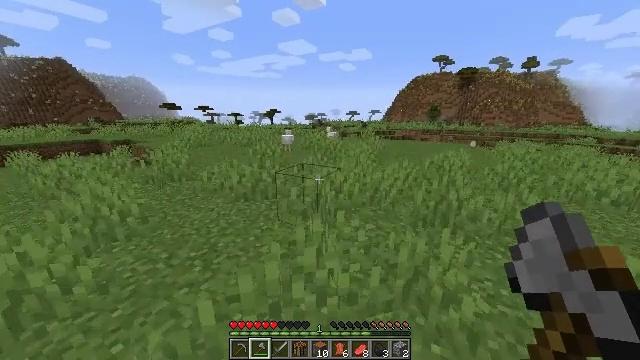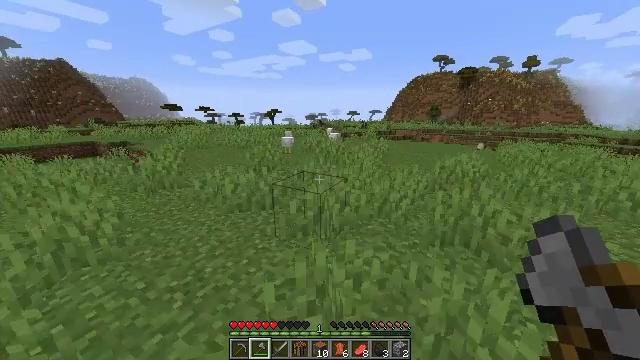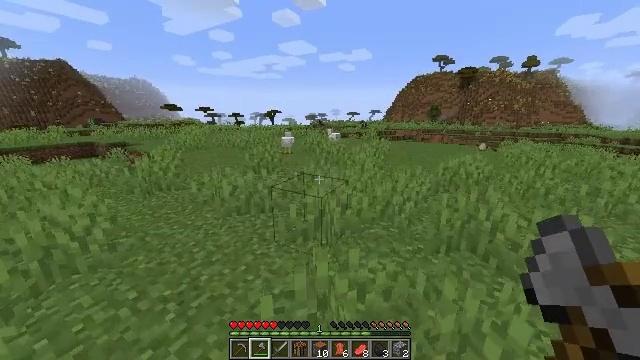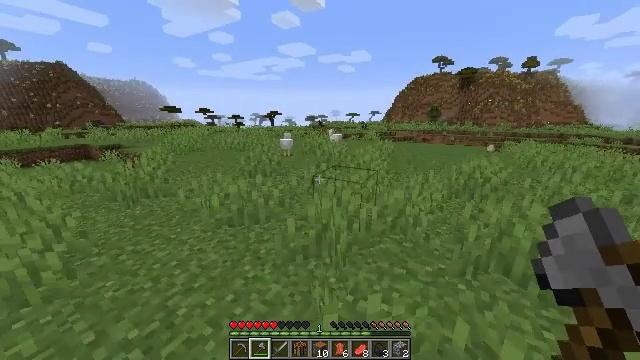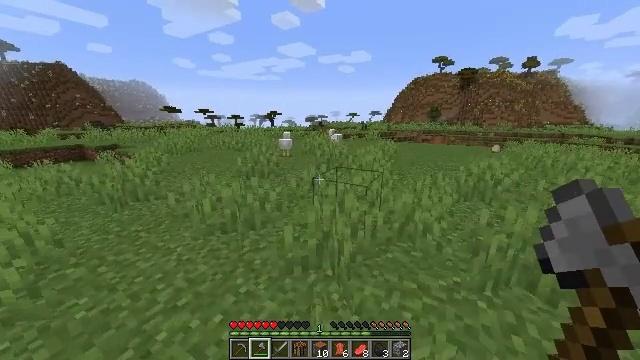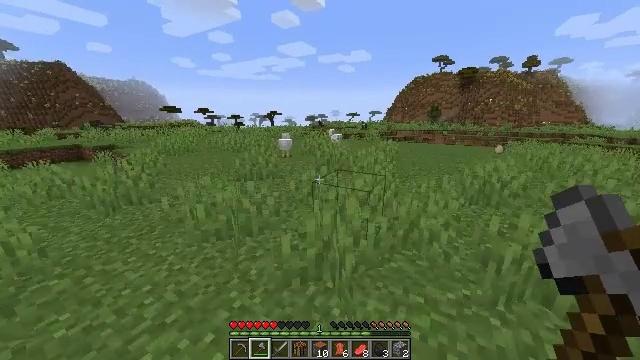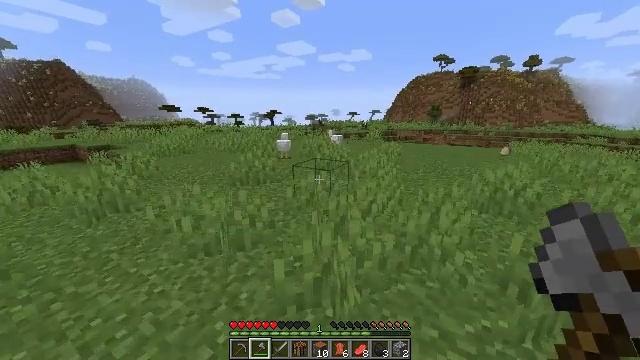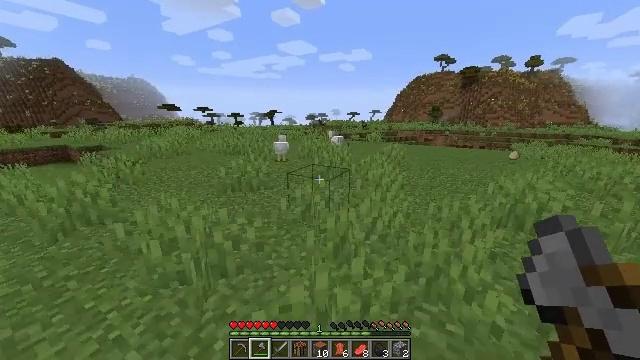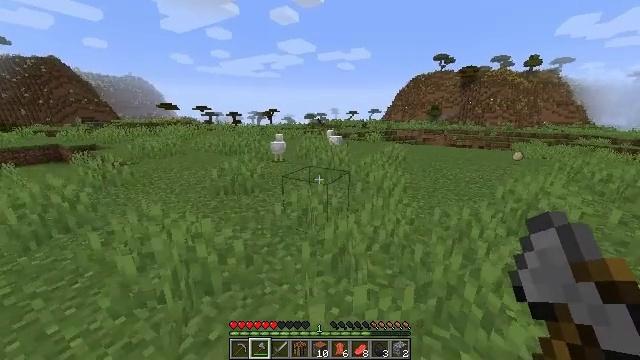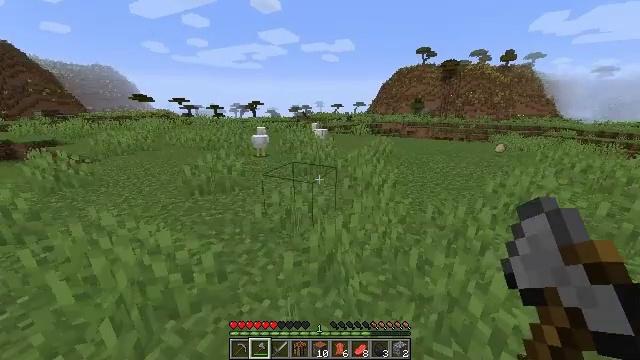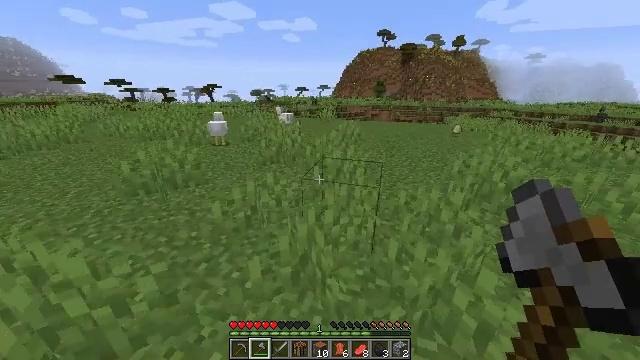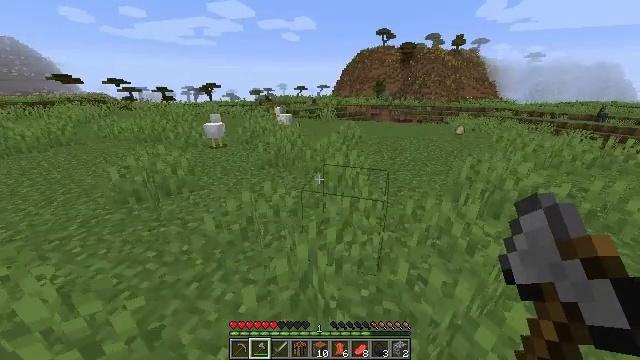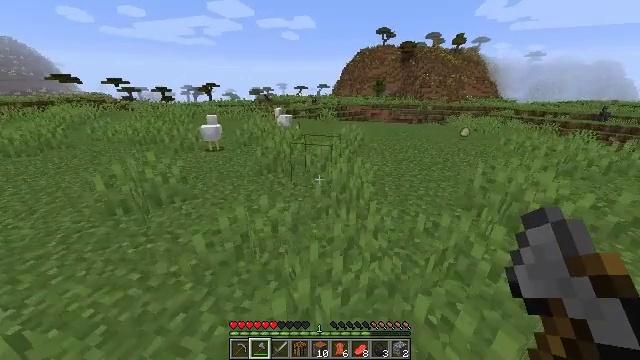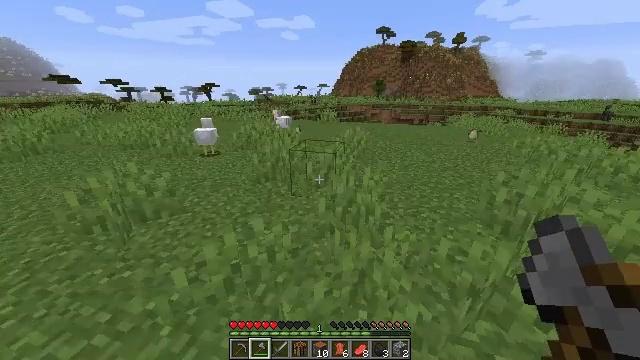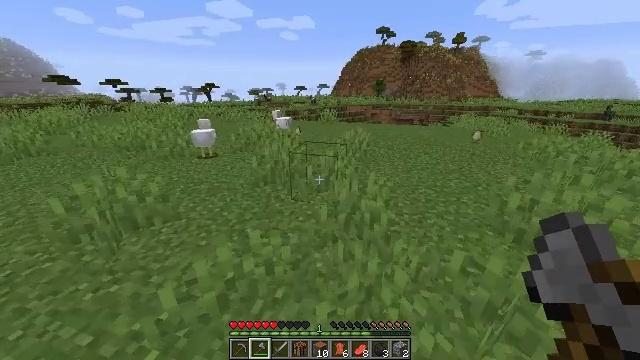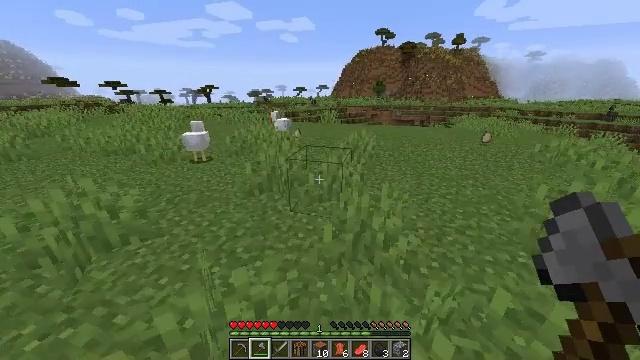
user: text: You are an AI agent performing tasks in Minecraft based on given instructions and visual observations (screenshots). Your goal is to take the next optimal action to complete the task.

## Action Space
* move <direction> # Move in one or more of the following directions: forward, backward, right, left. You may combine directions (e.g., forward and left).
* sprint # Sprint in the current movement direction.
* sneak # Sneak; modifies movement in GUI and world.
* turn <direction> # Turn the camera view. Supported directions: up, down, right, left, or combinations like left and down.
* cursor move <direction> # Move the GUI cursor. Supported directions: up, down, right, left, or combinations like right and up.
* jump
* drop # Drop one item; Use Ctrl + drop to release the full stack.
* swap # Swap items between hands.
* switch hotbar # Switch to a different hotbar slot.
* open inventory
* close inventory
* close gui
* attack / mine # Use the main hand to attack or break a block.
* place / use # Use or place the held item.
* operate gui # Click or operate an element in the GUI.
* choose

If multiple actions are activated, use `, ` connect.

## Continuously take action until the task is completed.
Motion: motion action
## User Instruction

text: Hunt animals.
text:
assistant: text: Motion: move forward, sprint
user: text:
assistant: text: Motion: move forward, sprint
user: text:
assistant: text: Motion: move forward, sprint
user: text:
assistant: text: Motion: move forward, sprint
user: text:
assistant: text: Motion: move forward, sprint
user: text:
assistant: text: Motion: move forward, sprint
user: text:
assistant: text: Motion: move forward, sprint
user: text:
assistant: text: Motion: move forward
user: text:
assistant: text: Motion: move forward, turn right and down
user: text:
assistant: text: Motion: move forward, turn right and down
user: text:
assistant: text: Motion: move forward
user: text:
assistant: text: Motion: move forward
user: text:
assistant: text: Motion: move forward
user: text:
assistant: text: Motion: move forward
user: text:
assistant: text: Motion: move forward
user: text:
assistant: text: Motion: move forward
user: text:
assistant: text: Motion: move forward and move right
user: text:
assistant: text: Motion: move forward and move right
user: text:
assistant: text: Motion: move forward and move right, turn right and down
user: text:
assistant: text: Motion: move forward and move right, turn right
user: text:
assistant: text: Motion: move forward and move right
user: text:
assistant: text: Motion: move forward and move right
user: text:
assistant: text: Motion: move forward
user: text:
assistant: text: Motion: move forward
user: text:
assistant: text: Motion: move forward
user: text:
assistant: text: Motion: move forward and move right, turn right
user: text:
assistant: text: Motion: move forward and move right, turn right and down
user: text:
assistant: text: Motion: move forward and move right, turn right and down
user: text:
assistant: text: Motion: move forward and move right, turn right
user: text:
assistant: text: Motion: move forward